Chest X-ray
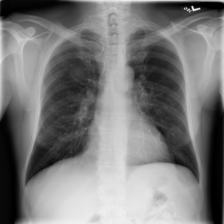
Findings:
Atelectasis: negative
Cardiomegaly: negative
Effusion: negative
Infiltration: negative
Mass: negative
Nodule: negative
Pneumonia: negative
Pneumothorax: negative
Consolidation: negative
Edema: negative
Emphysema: negative
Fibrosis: negative
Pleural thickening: negative
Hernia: negative